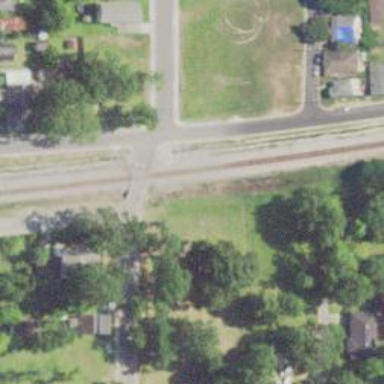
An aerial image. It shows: Level crossing with saltire markings.